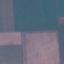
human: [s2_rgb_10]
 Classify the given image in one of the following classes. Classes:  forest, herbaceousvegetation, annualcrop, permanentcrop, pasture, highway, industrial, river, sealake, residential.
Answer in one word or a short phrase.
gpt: AnnualCrop